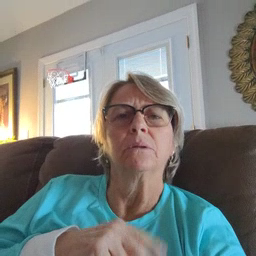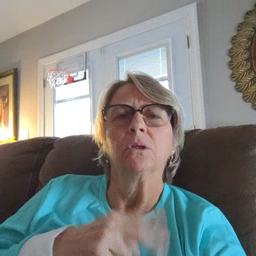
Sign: frog